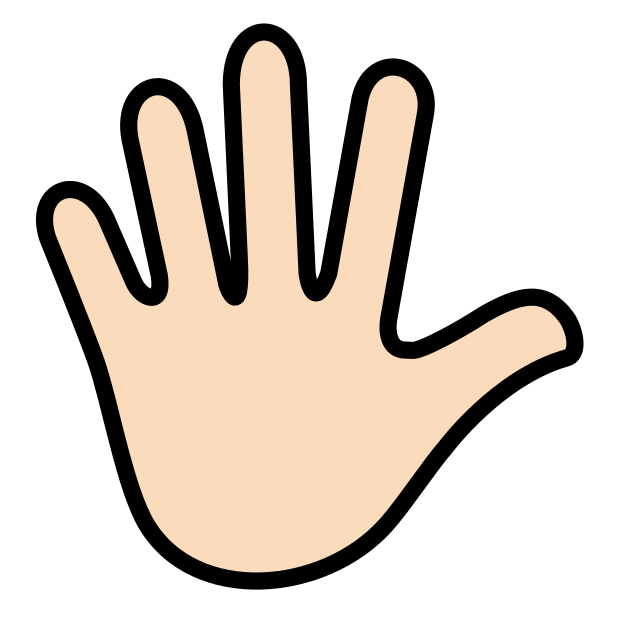
hand with fingers splayed: light skin tone